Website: macys
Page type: billing-address
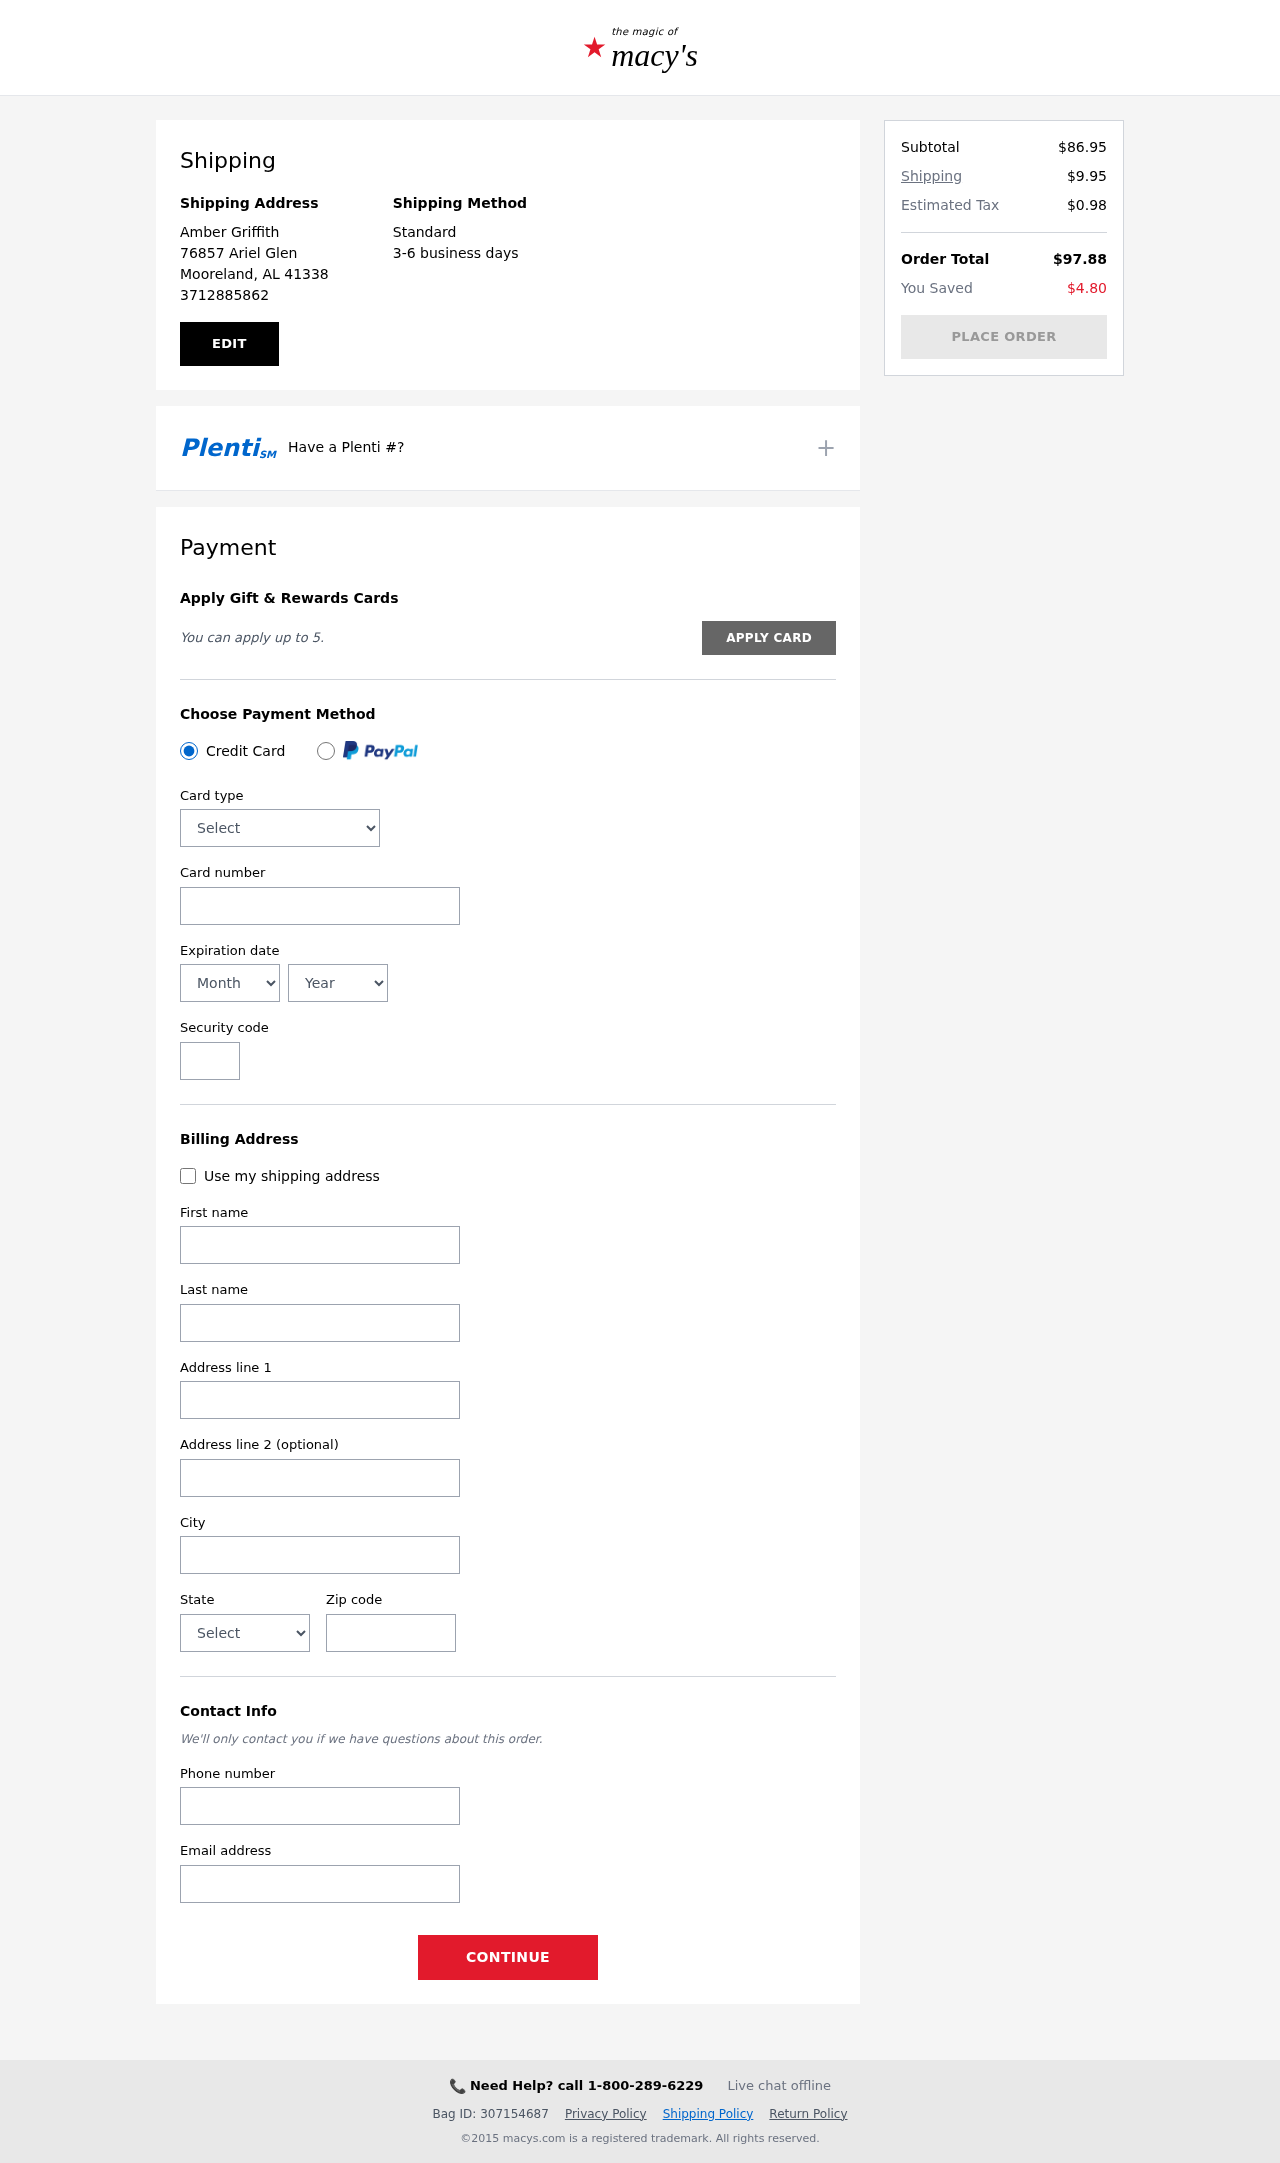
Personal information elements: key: PII_CARD_CVV
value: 631
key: PII_CARD_EXPIRY_MONTH
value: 11
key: PII_CARD_EXPIRY_YEAR
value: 27
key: PII_CARD_NUMBER
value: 4889 9309 8944 3441
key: PII_CARD_TYPE
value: Visa
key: PII_CITY
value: Mooreland
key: PII_CITY_STATE_ZIP
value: Mooreland, AL 41338
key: PII_EMAIL
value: ambergriffith@yahoo.com
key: PII_FIRSTNAME
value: Amber
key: PII_FULLNAME
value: Amber Griffith
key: PII_LASTNAME
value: Griffith
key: PII_PHONE
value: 3712885862
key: PII_POSTCODE
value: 41338
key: PII_STATE
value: Alabama
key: PII_STREET
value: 76857 Ariel Glen
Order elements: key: ORDER_SUBTOTAL
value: $86.95
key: ORDER_SHIPPING_COST
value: $9.95
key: ORDER_TAX
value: $0.98
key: ORDER_TOTAL
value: $97.88
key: ORDER_SAVINGS
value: $4.80